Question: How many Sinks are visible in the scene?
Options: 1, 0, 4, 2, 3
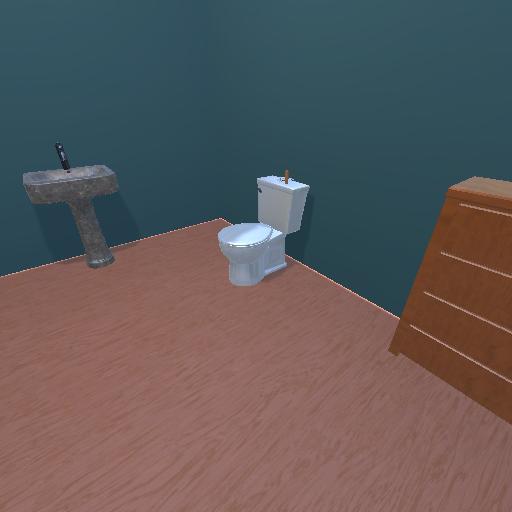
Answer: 1